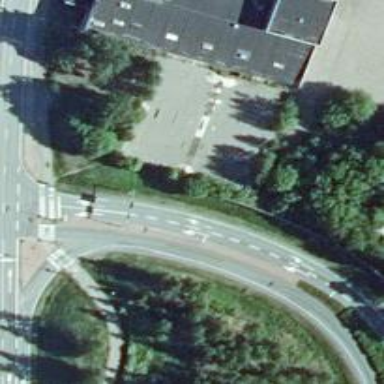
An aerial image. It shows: Secondary link road with asphalt surface.